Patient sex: F
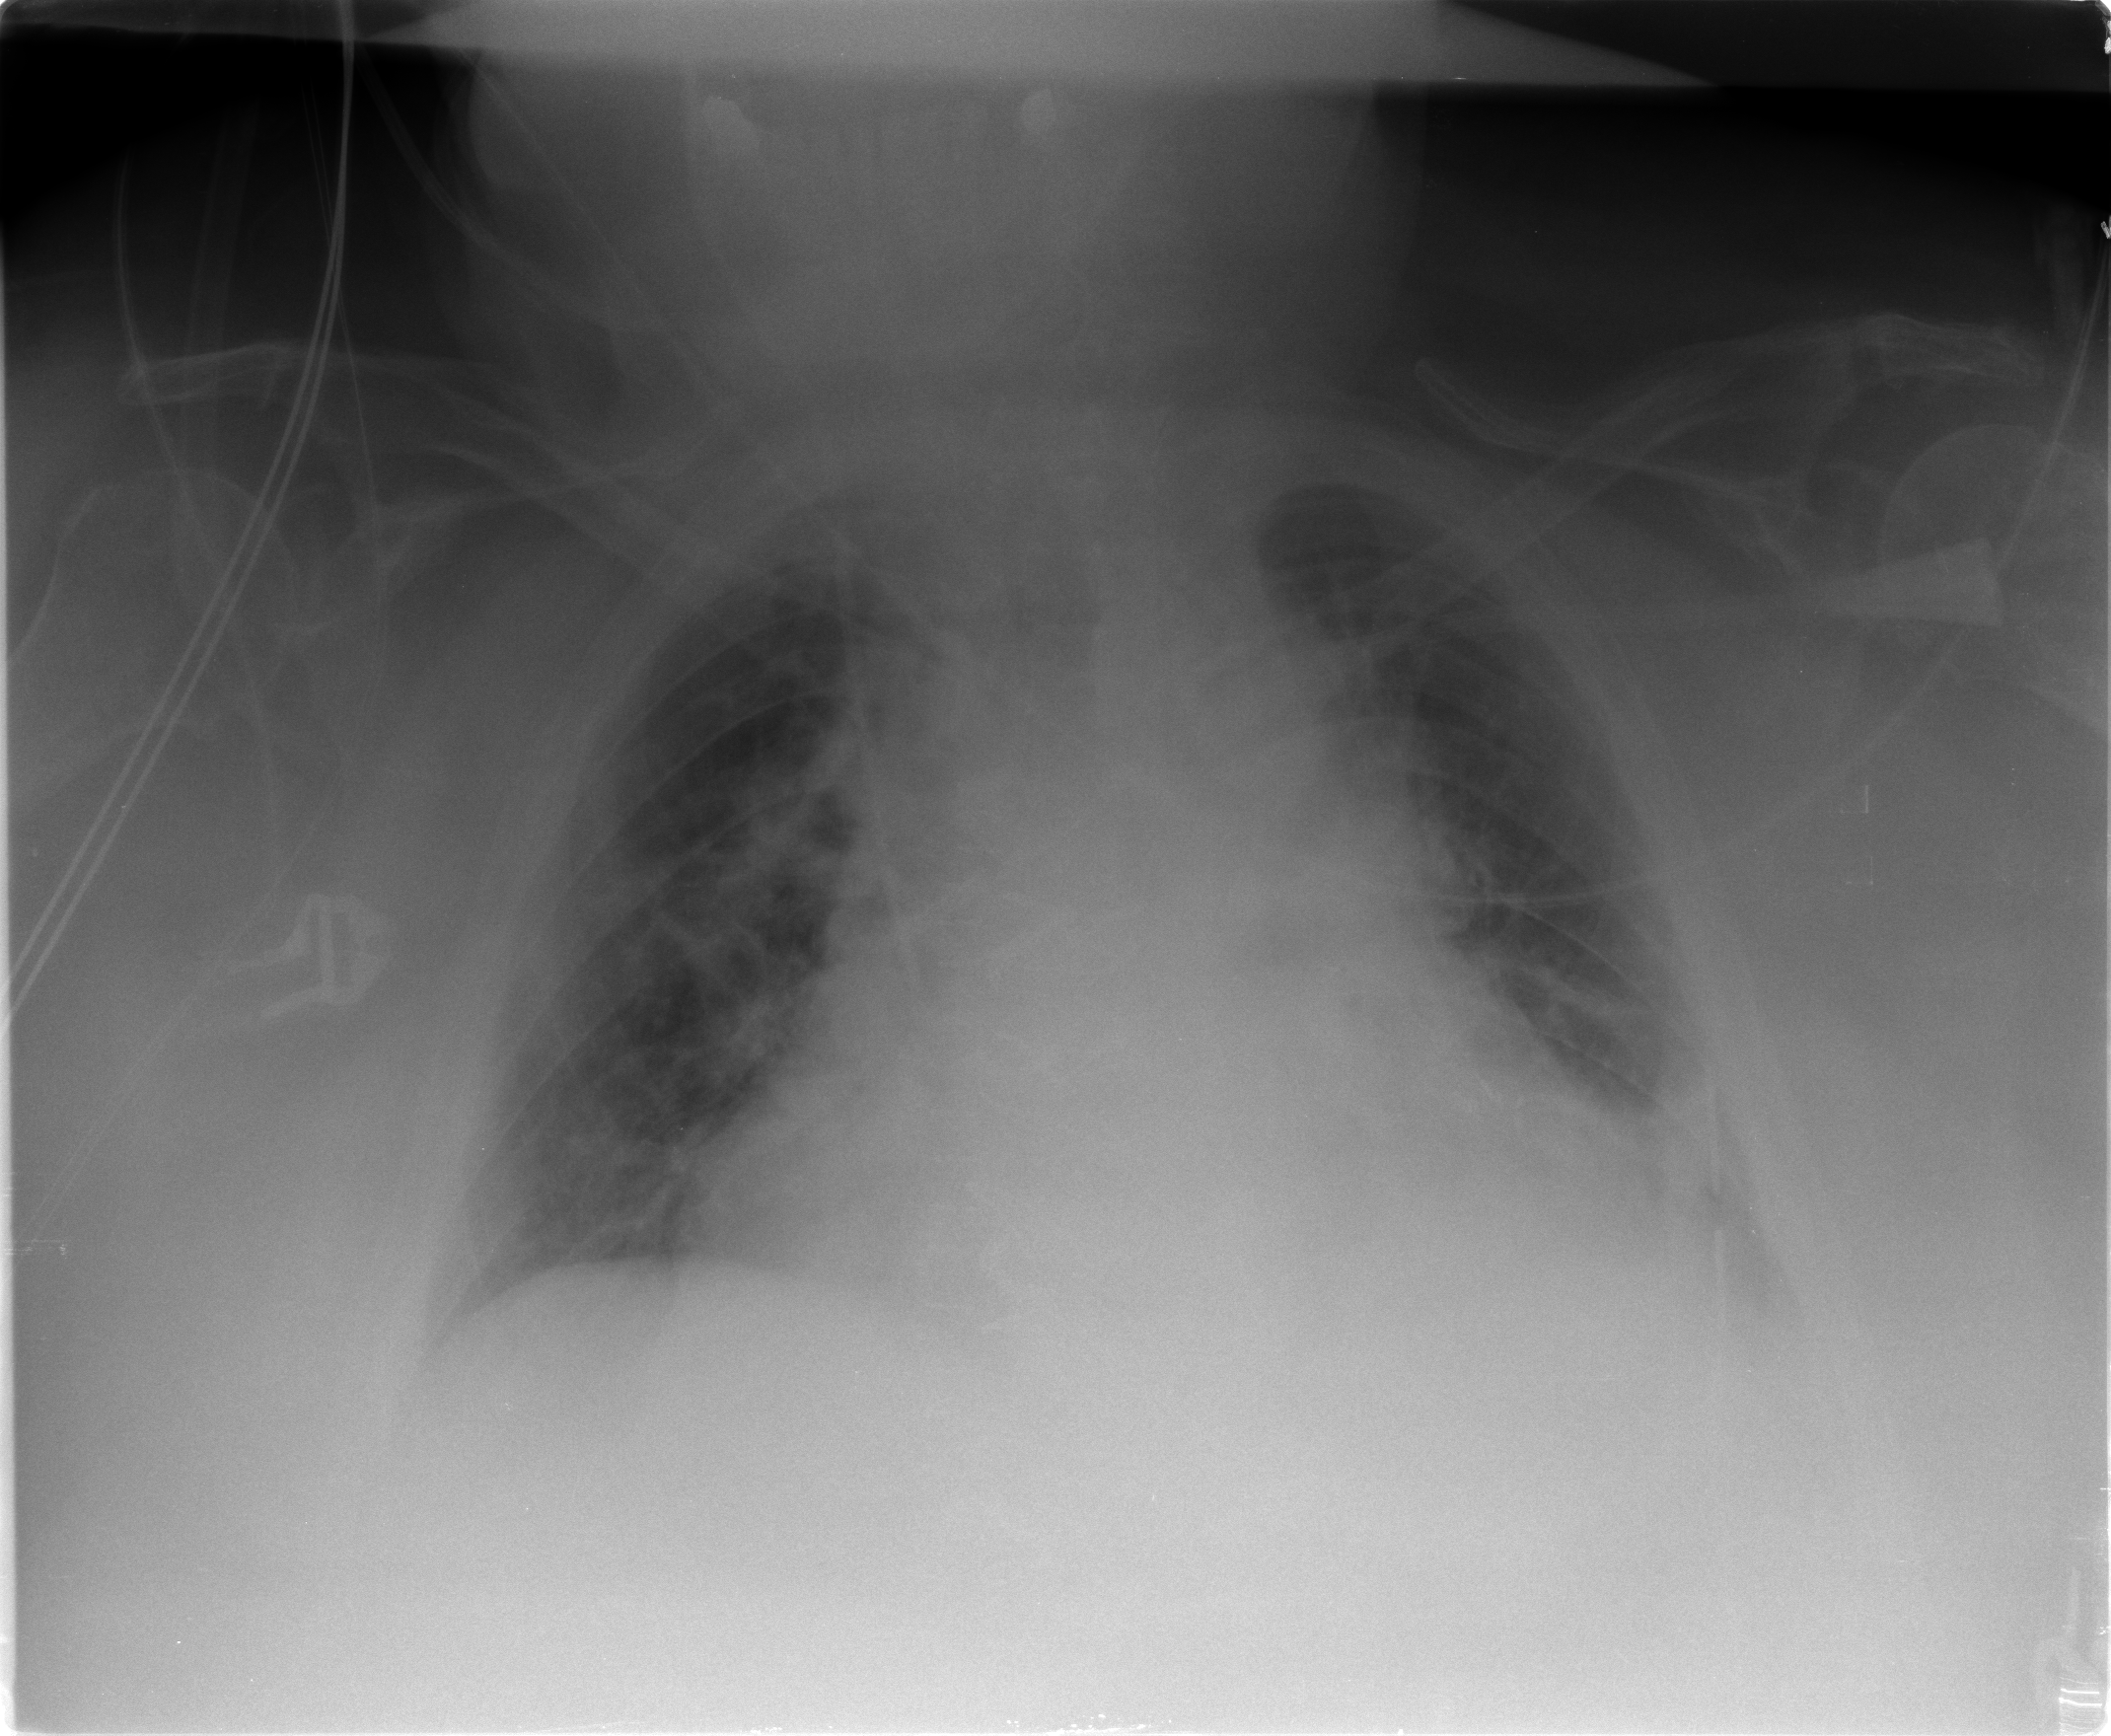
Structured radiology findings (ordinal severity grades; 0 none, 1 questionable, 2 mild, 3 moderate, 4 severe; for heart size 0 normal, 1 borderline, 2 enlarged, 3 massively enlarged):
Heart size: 2
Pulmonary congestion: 2
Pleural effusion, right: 0
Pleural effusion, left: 2
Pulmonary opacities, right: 2
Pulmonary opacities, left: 2
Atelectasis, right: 2
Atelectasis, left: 2